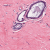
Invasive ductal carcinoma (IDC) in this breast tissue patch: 0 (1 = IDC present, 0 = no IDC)